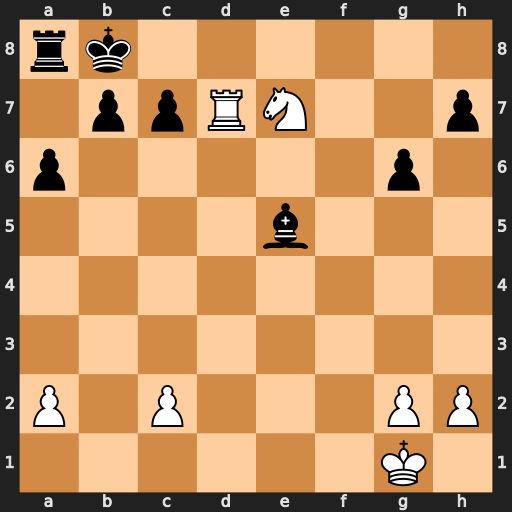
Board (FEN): rk6/1ppRN2p/p5p1/4b3/8/8/P1P3PP/6K1
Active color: w
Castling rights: -
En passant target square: -
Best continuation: Rd8+ Ka7 Nc8+ Rxc8 Rxc8